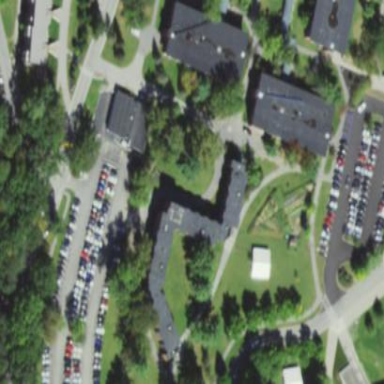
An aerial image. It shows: View of university building.